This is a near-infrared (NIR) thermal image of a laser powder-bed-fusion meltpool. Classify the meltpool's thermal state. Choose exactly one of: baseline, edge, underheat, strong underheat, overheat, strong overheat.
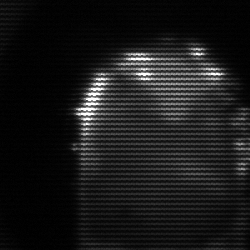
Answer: baseline